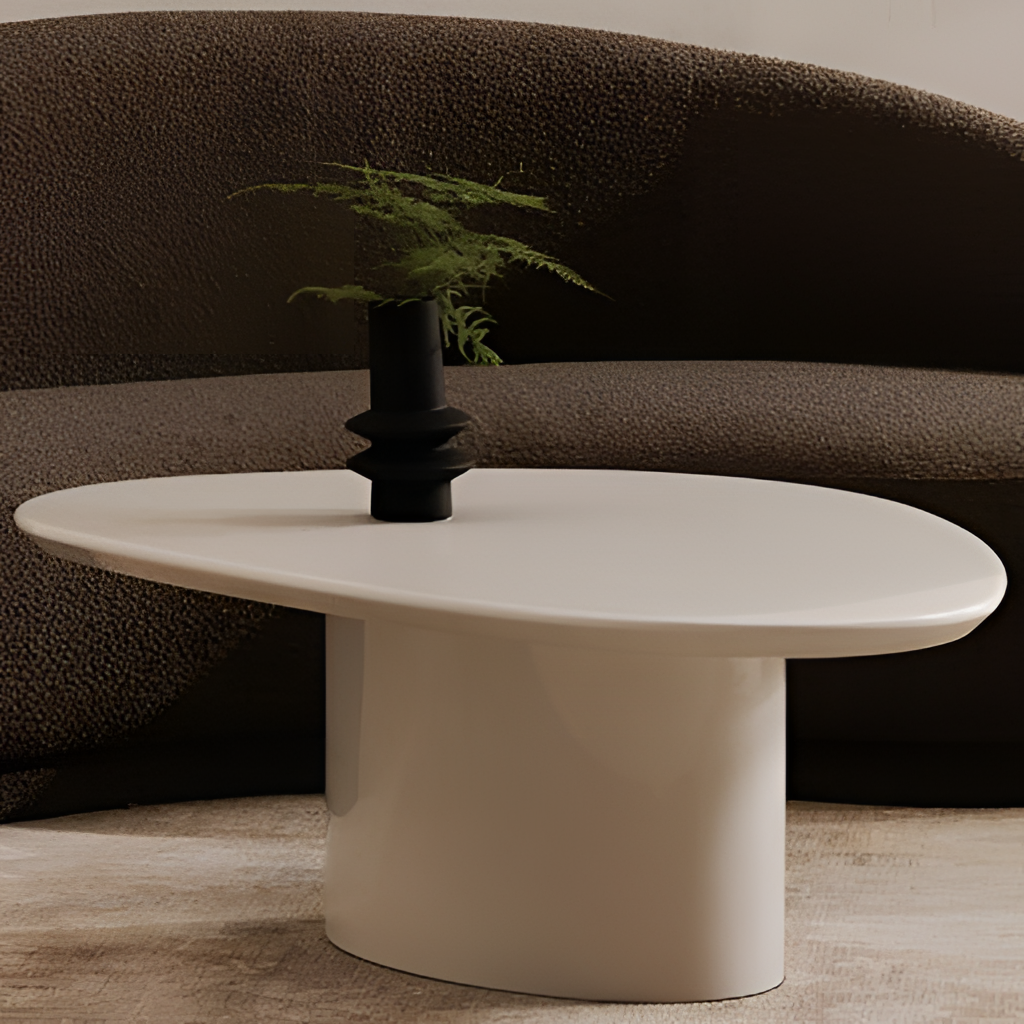
living room, white wood coffee table, carpet flooring, with solid pattern, contemporary, white paint wallpaper, with solid pattern